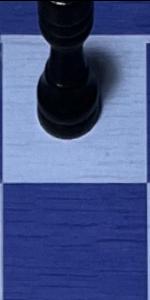
Label: Empty